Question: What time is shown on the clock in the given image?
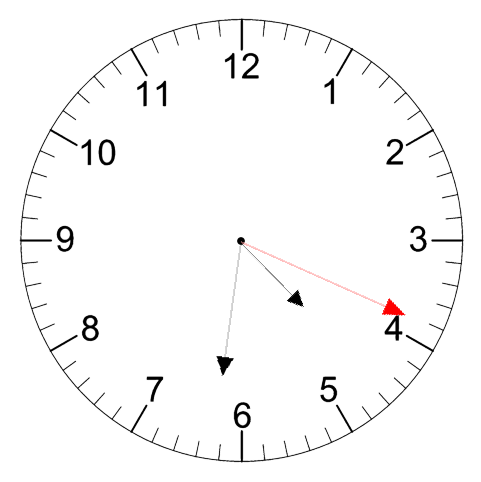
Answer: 04:31:19